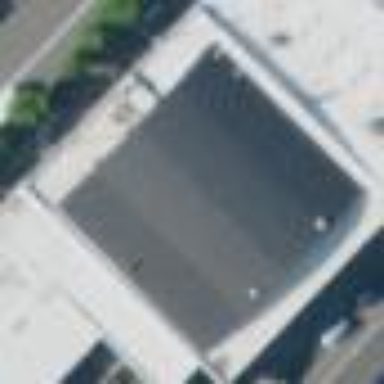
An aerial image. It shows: Building that houses bowling alley.